Question:
I need to return two values from [empname] in (the EMPLOYEES) table
which displays
in a column --- and ---
their (empname) in the other column
which there is no managername in departments
when i write this code it returns blank values
'''
select empname managername, deptname
from employees , departments
where departments.managerid=employees.empid
and
employees.empname ='arwa'
'''
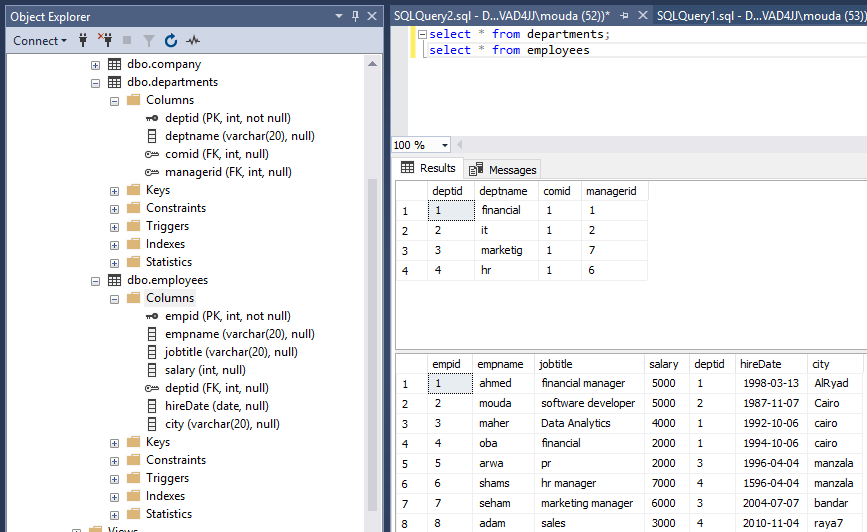
Answer: try starting with
'''
select *
from employees
where empname ='arwa'
'''
you'll see 'arwa''s 'deptID' is 3. You want to add 'deptID' 3's 'employeename' aliased as 'managername'
so next join in your 'departments' table:
'''
select
e.*, managerID
from
employees e inner join
departments d on
e.deptID = d.deptID
where empname ='arwa'
'''
you'll see 'arwa''s department 'managerID' is 7. You want to add 'managerID' 7's 'employeename' aliased as 'managername'. Try:
'''
select
e.empname , m.empname as managerName
from
employees e inner join
departments d on
e.deptID = d.deptID inner join
employees m on
d.managerID = m.empID
where e.empname ='arwa'
'''